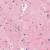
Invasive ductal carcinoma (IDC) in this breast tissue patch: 0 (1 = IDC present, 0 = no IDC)